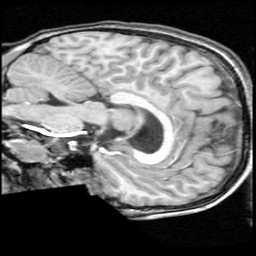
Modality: T1w
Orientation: sagittal
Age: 11
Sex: male
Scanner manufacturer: ge
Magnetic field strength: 1.5 T
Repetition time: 0.03333 s
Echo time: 0.008 s